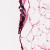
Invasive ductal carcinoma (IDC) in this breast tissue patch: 0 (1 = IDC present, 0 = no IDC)